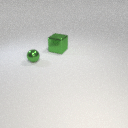
large green metal cube to the right of small green metal sphere